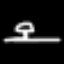
Label: mushroom